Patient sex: M
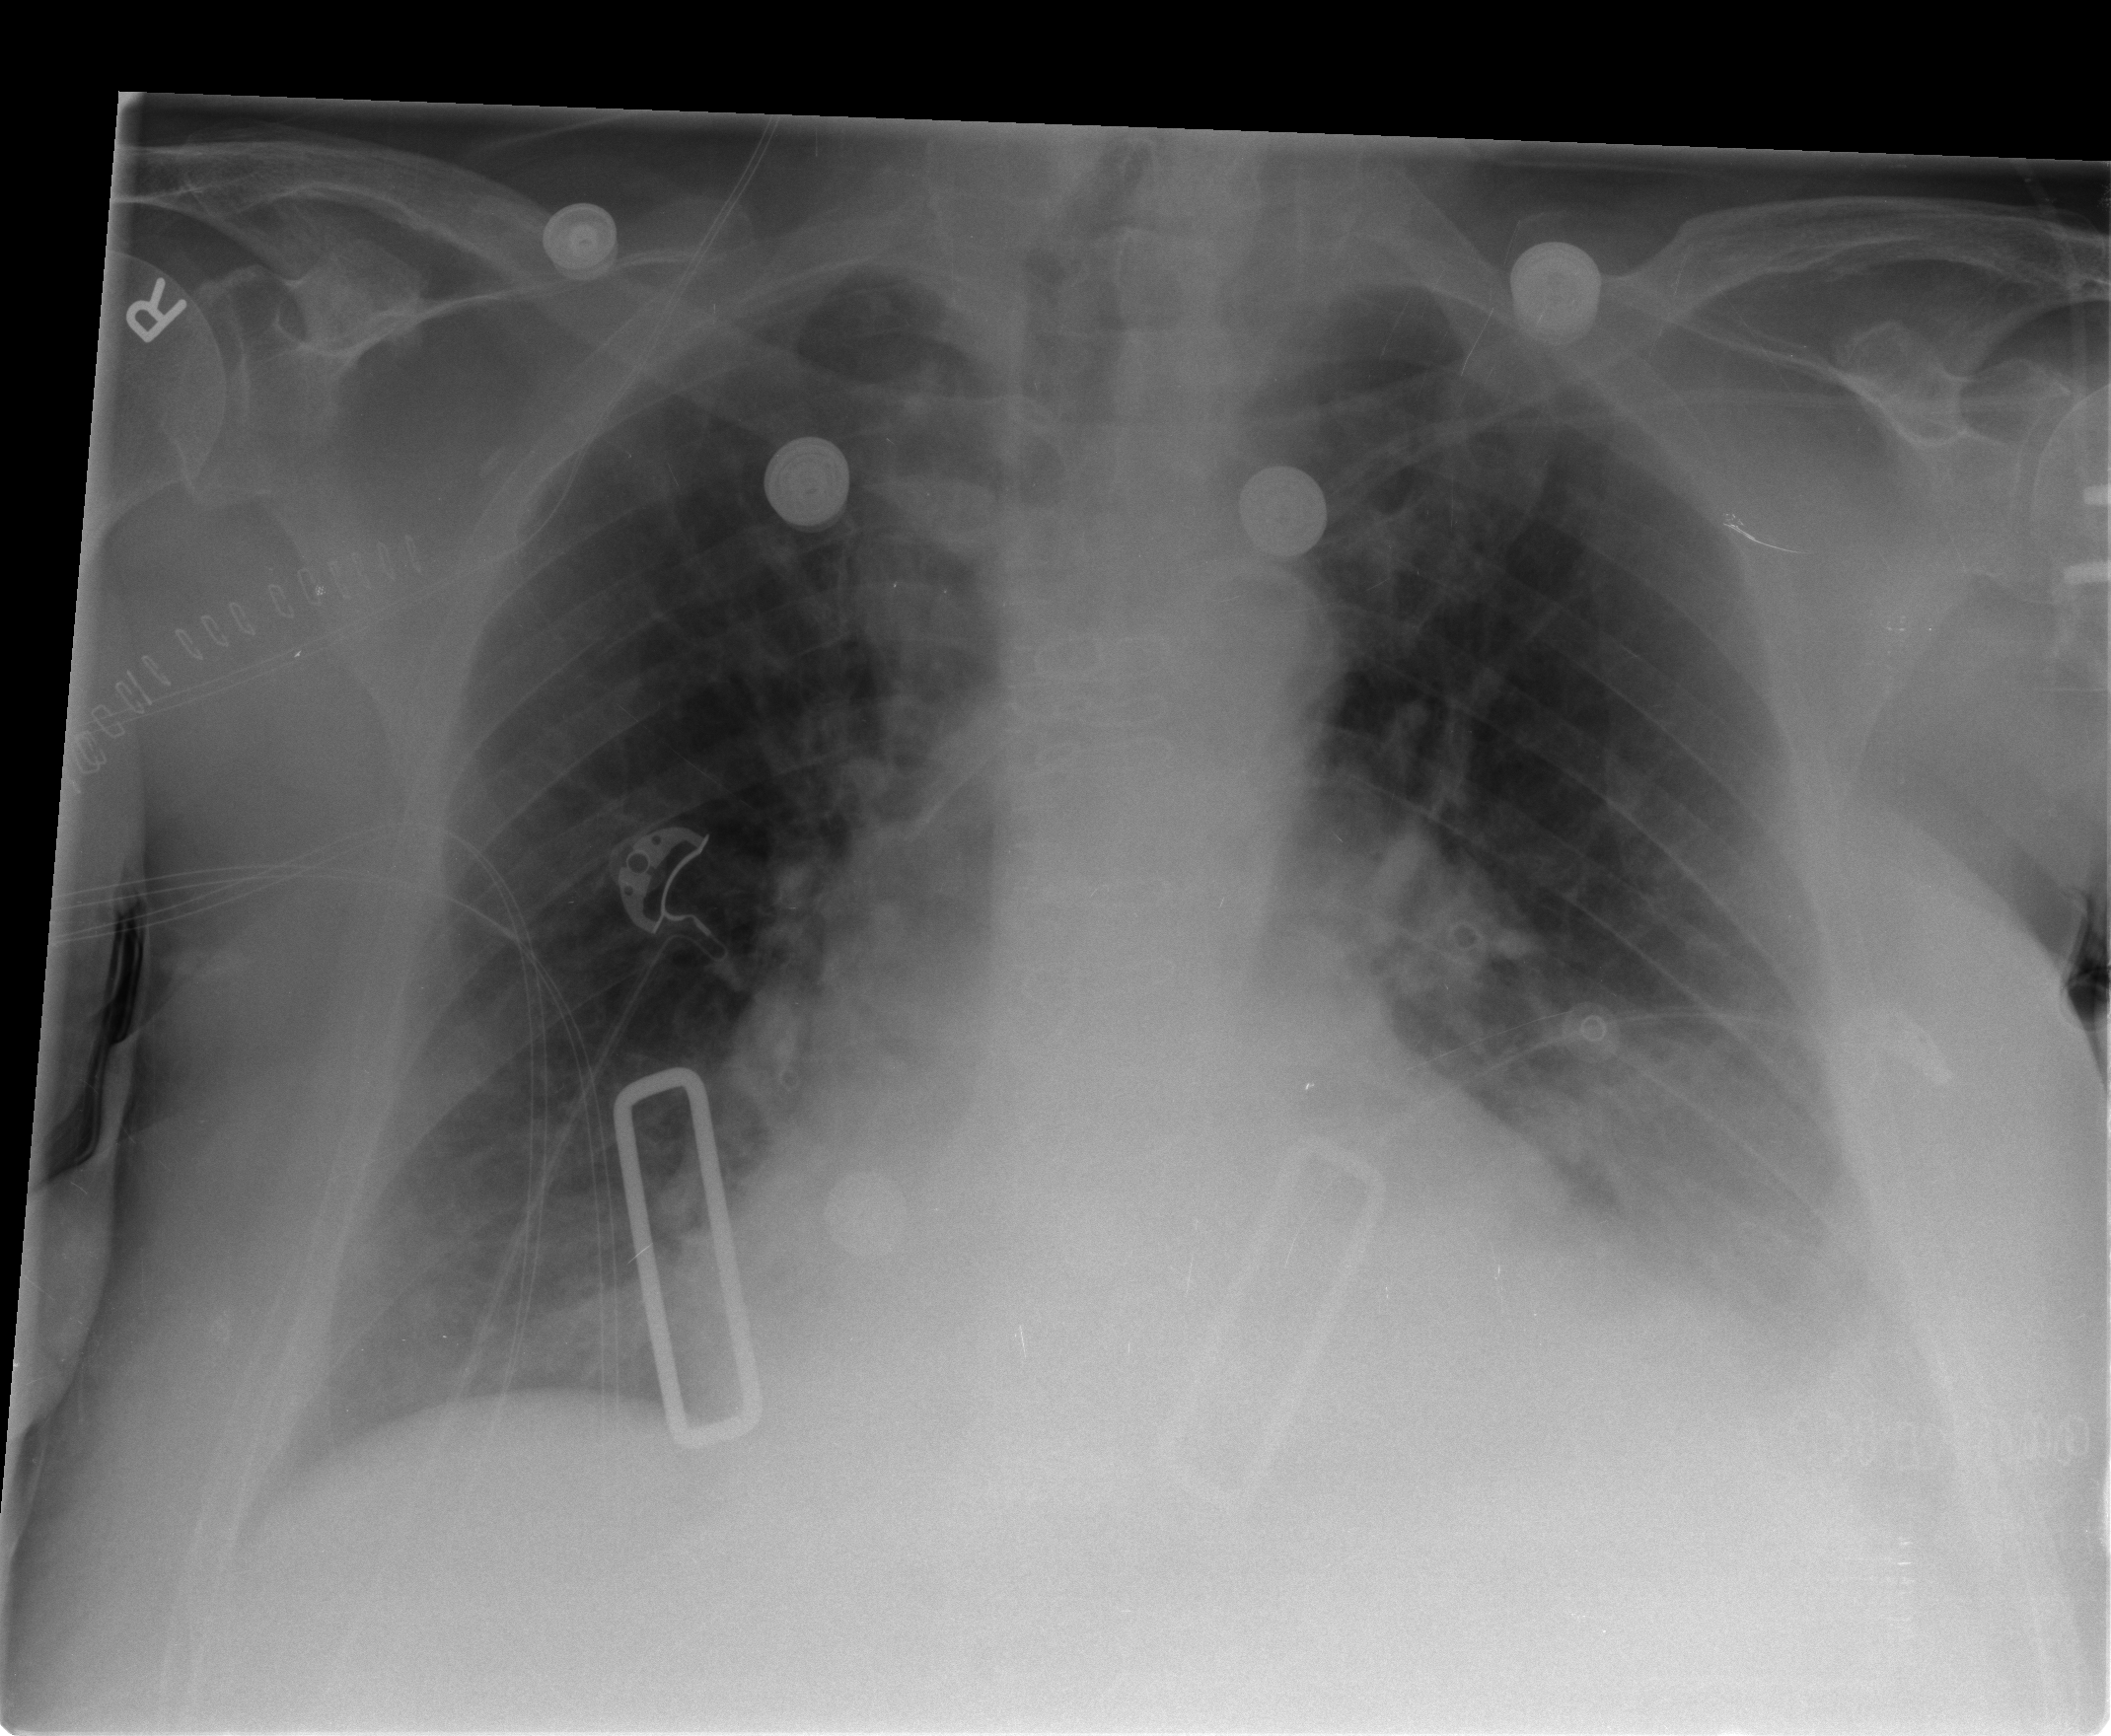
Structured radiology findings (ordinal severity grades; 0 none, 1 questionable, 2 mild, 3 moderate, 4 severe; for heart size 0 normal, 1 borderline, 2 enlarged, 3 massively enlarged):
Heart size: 2
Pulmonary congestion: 2
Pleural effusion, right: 0
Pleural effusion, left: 1
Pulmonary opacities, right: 0
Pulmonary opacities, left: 0
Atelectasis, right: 0
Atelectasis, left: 0